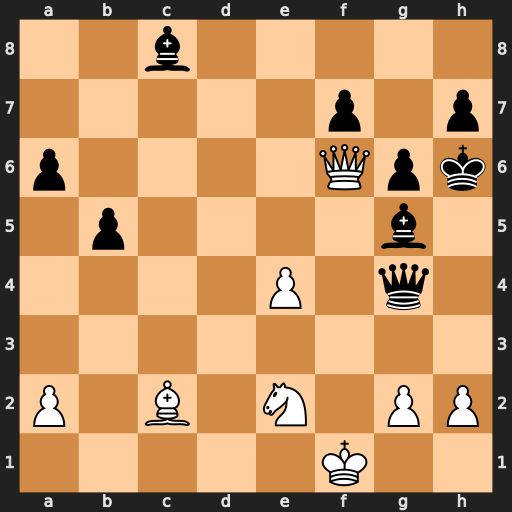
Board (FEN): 2b5/5p1p/p4Qpk/1p4b1/4P1q1/8/P1B1N1PP/5K2
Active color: w
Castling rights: -
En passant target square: -
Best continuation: Qxf7 Qd7 Qf8+ Qg7 Qxc8 Qf7+ Ke1